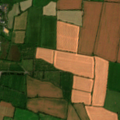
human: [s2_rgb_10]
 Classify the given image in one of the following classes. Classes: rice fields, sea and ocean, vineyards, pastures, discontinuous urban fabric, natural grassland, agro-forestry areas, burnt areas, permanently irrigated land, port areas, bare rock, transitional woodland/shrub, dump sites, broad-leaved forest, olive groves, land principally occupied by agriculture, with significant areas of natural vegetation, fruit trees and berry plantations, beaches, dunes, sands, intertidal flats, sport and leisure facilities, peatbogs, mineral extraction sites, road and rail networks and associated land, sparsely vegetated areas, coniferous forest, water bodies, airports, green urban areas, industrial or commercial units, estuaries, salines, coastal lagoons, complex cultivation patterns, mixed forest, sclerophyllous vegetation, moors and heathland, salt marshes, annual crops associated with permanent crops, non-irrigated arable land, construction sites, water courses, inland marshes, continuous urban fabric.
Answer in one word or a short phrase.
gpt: discontinuous urban fabric, non-irrigated arable land, pastures